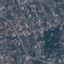
Land use / land cover class: Residential